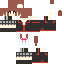
A female human skin with medium skin, wearing brown long hair dressed in a red hoodie and red pants, featuring a closed mouth.